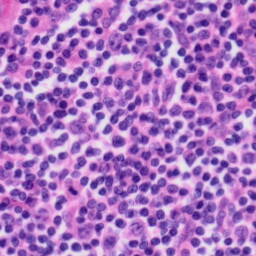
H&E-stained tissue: Tonsil